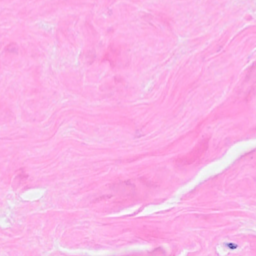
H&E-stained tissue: Breast